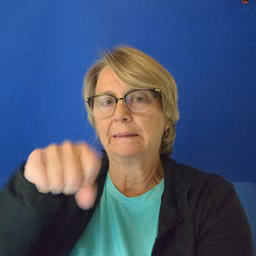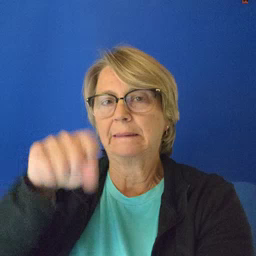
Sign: yes